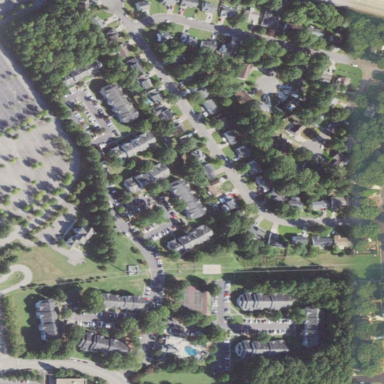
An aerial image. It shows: Residential area with apartments.